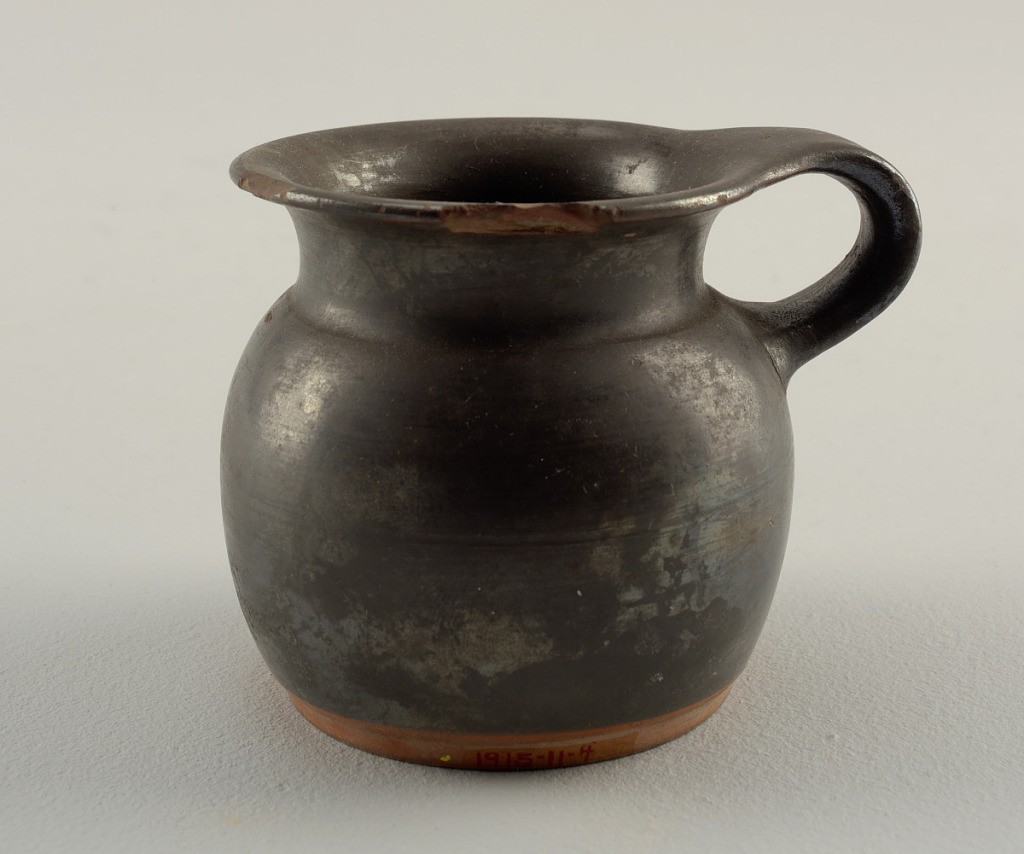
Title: Cup
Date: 5th century BC
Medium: Glazed terra-cotta
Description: Globular body. Neck with flaring rim joined to strap handle attached to shoulder. Narrow band reserved in buff at the base.